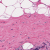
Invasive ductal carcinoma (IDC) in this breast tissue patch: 0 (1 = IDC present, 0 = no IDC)